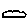
Label: cloud